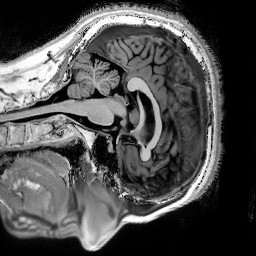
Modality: T1w
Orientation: sagittal
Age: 61
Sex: male
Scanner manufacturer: siemens
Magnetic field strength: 3 T
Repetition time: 5 s
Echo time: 0.00298 s